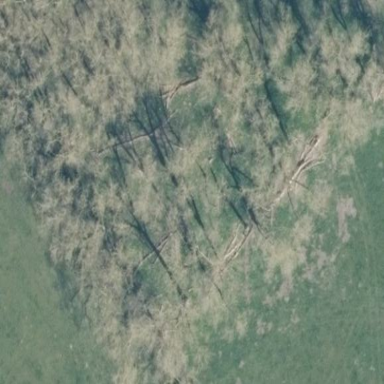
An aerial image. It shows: Broadleaved woodland area.